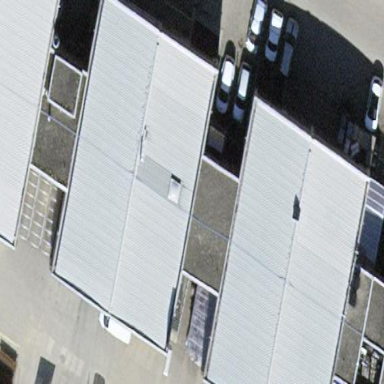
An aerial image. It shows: Industrial building.